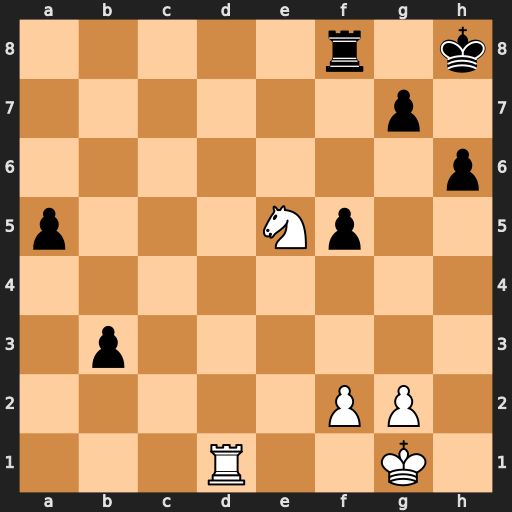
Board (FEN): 5r1k/6p1/7p/p3Np2/8/1p6/5PP1/3R2K1
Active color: w
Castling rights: -
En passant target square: -
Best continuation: Ng6+ Kg8 Nxf8